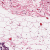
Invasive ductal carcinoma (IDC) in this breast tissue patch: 0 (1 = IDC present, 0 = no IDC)